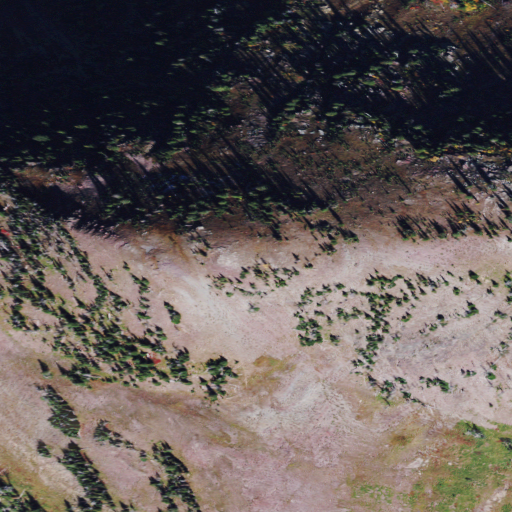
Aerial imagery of mountain in Montana named Bruce Mountain containing evergreen forest, grassland, and shrub